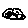
Label: moon